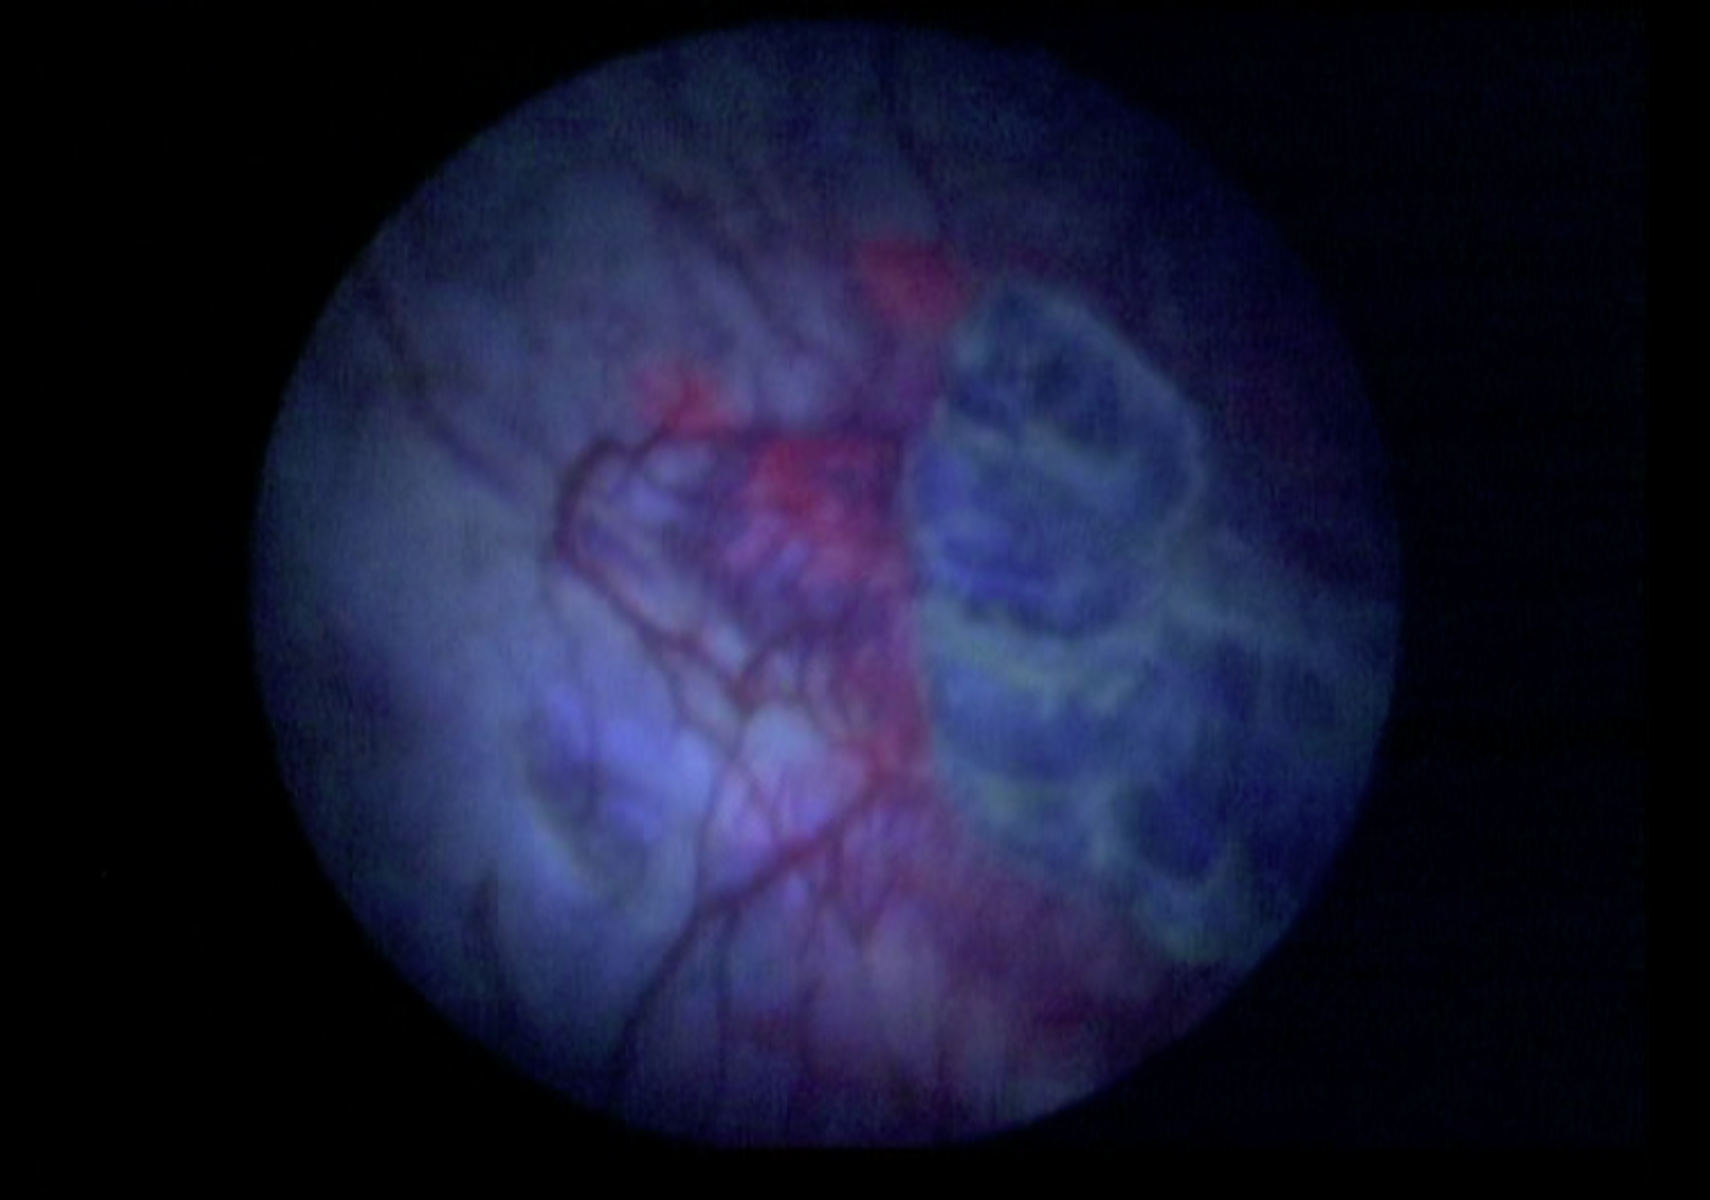
Modality: BLC
Class: Anatomical landmarks
Subclass: ResectionBed
Lesion: L1
Stage: Ta
Morphology: Non-papillary
Bladder cancer association: No